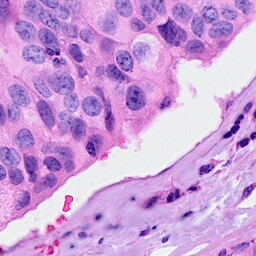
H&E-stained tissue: Breast